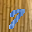
Label: 7